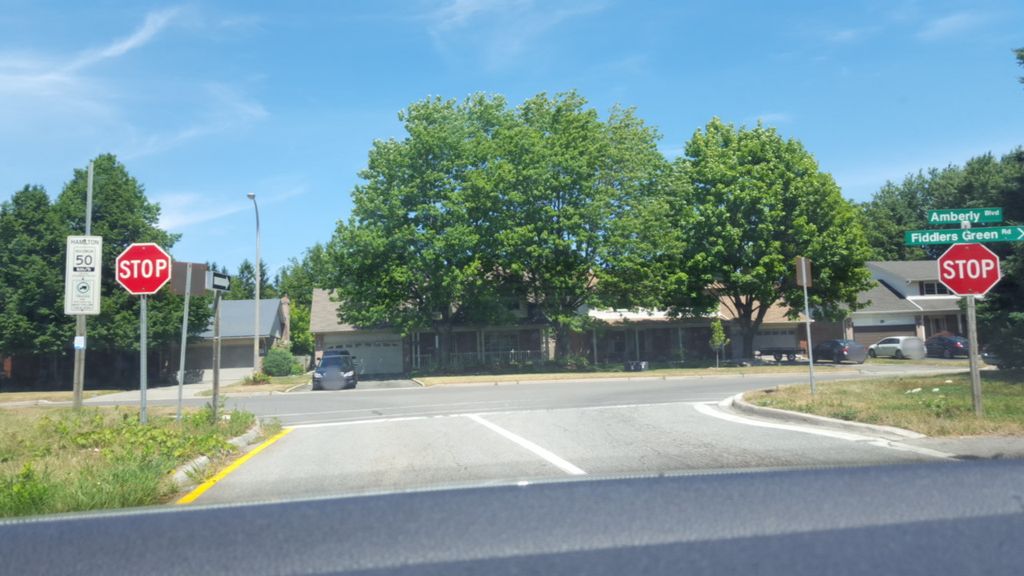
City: hamilton